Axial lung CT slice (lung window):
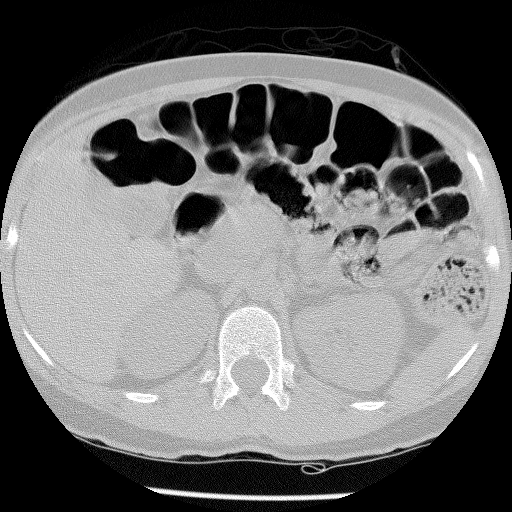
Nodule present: no